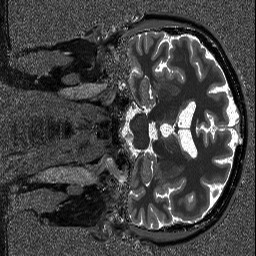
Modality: T1map
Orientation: coronal
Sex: male